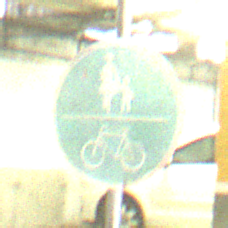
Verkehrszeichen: GemeinsamerGehUndRadweg
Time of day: NotSpecified
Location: Indoor (Special)
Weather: NotSpecified
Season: NotSpecified
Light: Artificial